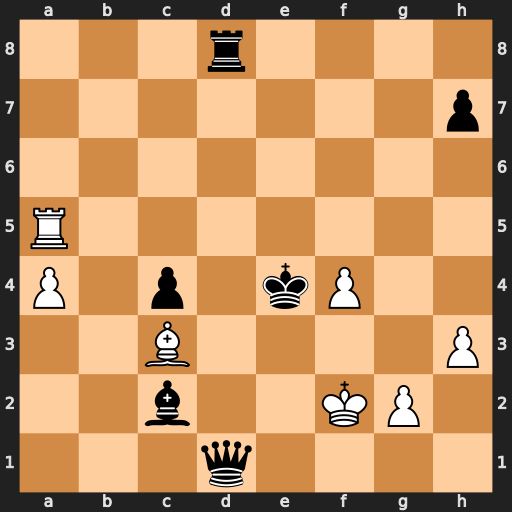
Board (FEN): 3r4/7p/8/R7/P1p1kP2/2B4P/2b2KP1/3q4
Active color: w
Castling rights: -
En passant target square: -
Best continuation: Re5+ Kd3 Re3#